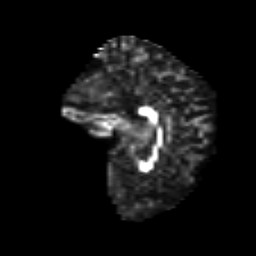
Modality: FA
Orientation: sagittal
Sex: male
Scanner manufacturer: siemens
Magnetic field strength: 3 T
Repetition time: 5 s
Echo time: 0.071 s